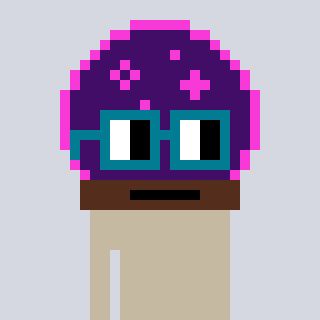
a pixel art character with square dark green glasses, a crystalball-shaped head and a computerblue-colored body on a cool background